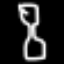
Label: hourglass